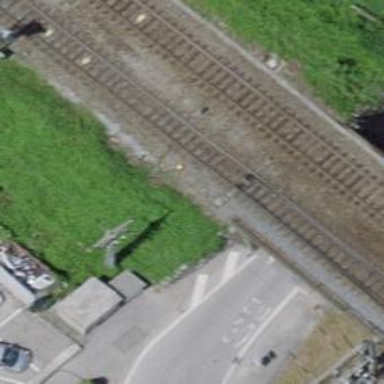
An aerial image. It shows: Railway switch.